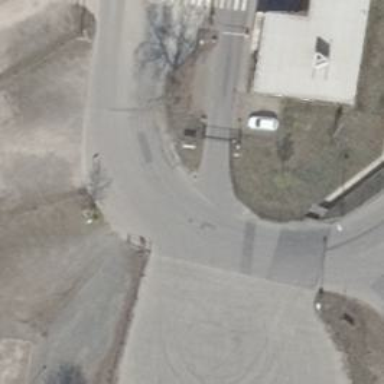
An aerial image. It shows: Driveway.